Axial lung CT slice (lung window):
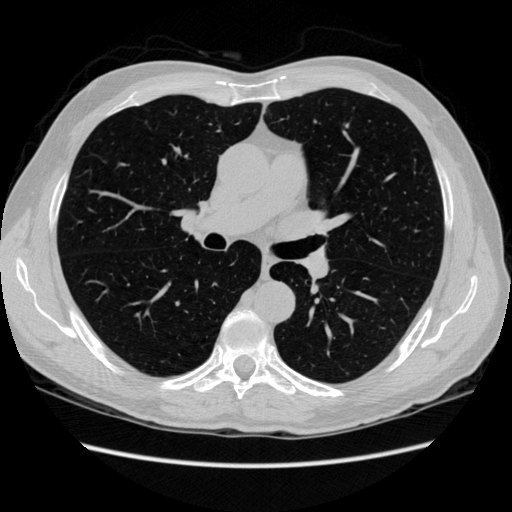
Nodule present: no